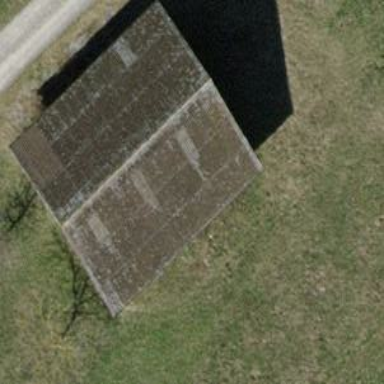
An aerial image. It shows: Gabled roof on farm auxiliary building.